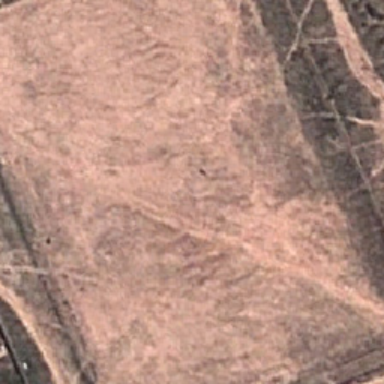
Two plant belts surround a square of soil .